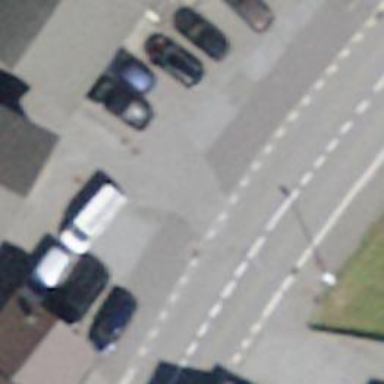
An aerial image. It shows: Bus stop with platform for public transport.